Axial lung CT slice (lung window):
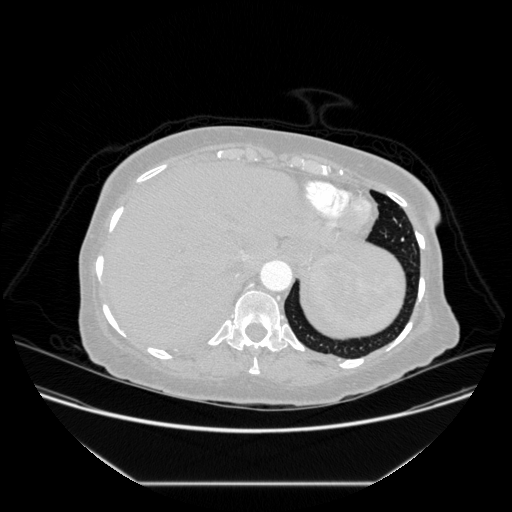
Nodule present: no